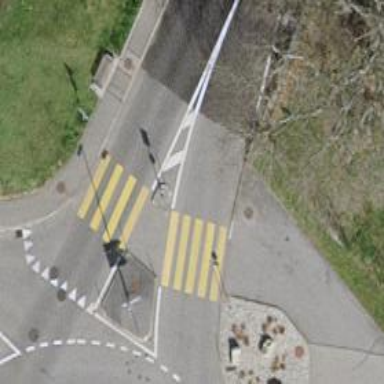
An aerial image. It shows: Uncontrolled zebra crossing with central island.